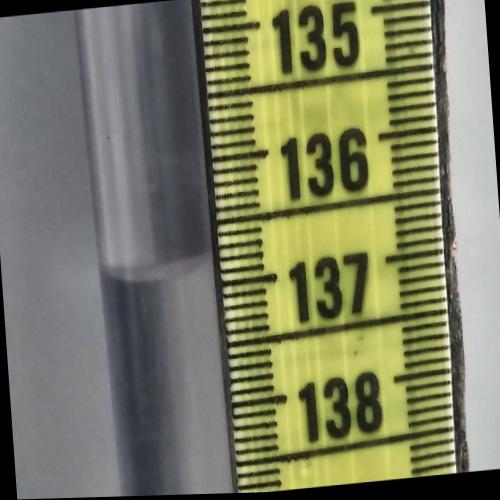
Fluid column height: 136.8 cm